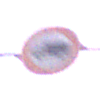
Verkehrszeichen: VerbotFuerKraftfahrzeugeUeberDreiKommaFuenfTonnen
Umgebung: Outdoor, RoadRail
Tageszeit: Dawn
Wetter: Clear
Licht: Natural
Jahreszeit: NotSpecified
Kontrast: LowContrast